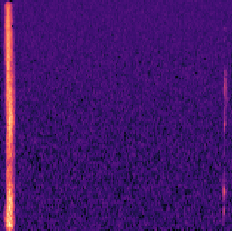
Sound class: Person sneeze